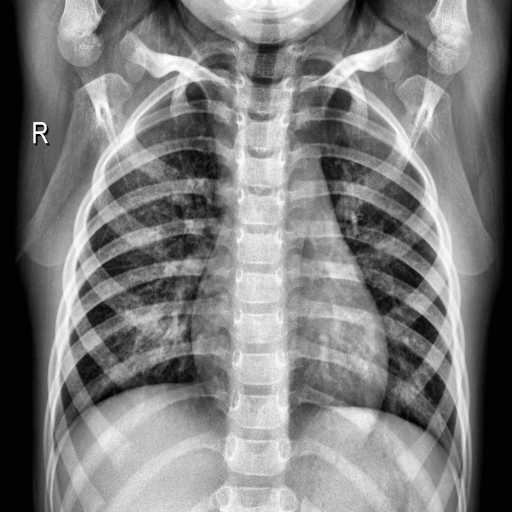
Finding: NORMAL